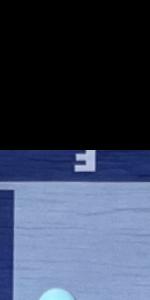
Label: Empty